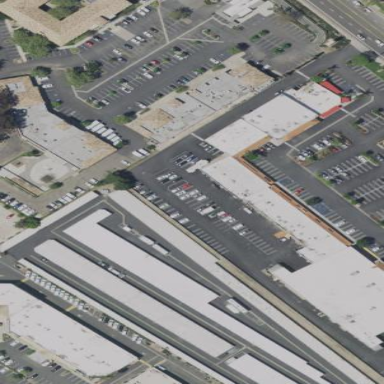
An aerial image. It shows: Warehouse with flat roof.